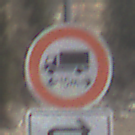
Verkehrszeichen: TatsaechlicheLaenge
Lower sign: RichtungsangabeDurchPfeile5
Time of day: Midday
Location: Outdoor (Nature)
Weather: PartlyCloudy
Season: NotSpecified
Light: Natural